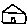
Label: house